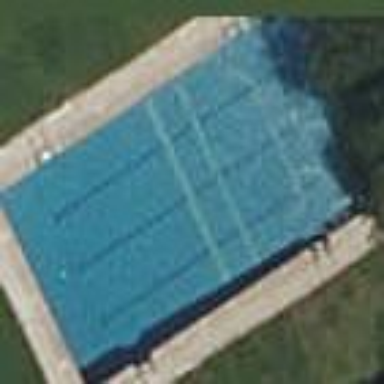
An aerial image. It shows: Swimming pool located in leisure land.